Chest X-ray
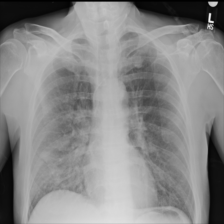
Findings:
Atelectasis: negative
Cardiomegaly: negative
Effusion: negative
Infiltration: positive
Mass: negative
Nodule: negative
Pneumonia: negative
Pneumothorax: negative
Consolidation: negative
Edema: negative
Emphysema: negative
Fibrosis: negative
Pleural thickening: negative
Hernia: negative